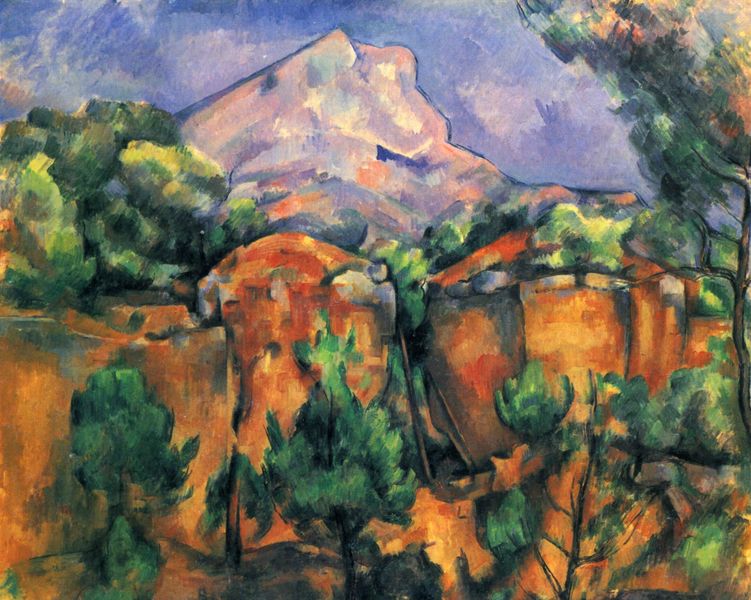
Titel: Montagne Sainte-Victoire, Blick vom Steinbruch Bibémus
Künstler: Paul Cézanne
Standort: Baltimore (Maryland)
Institution: Baltimore Museum of Art
Schlagwörter: baum, berg, blau, felsen, gemälde, himmel, laub, schatten, wasser, wolken, aquarell, bäume, cezanne, fluss, gelb, grob, grün, impressionismus, kubismus, landschaft, ocker, sand, äste, braun, bunt, frankreich, grau, holz, licht, orange, schwarz, weiss, haus, rot, wolke, expressionismus, flächig, stein, steine, öl, erde, horizont, hügel, natur, spiegelung, zweige, büsche, gebüsch, pflanzen, rosa, schön, tal, wald, orang, sommer, süden, warm, abstrakt, berge, farben, fels, gebirge, gipfel, modern, farbe, formen, lila, violett, schlucht, stämme, duktus, impressionistisch, stimmung, baumkronen, provence, expressionistisch, vulkan, kontur, paul, gefälle, konturen, macke, fichte, tanne, pinsel, paul cezanne, rotbraun, mont ventoux, zelt, montagne, st victoire, pointillismus, postimpressionismus, aquarel, tache, mont, marc, mack, tahiti, konturiert, aix, aix en provence, ste. victoire, ss, aquareöö